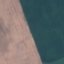
Land use / land cover: AnnualCrop